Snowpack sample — Buffalo Mountain, Silverthorne, Colorado, USA (1/25/25, 10:11 AM MST)
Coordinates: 39.6222, -106.1139
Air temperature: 22 °F
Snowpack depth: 110 cm
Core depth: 20 cm
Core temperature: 48.2 °F
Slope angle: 12°, slope face: 102°
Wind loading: high
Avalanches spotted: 0
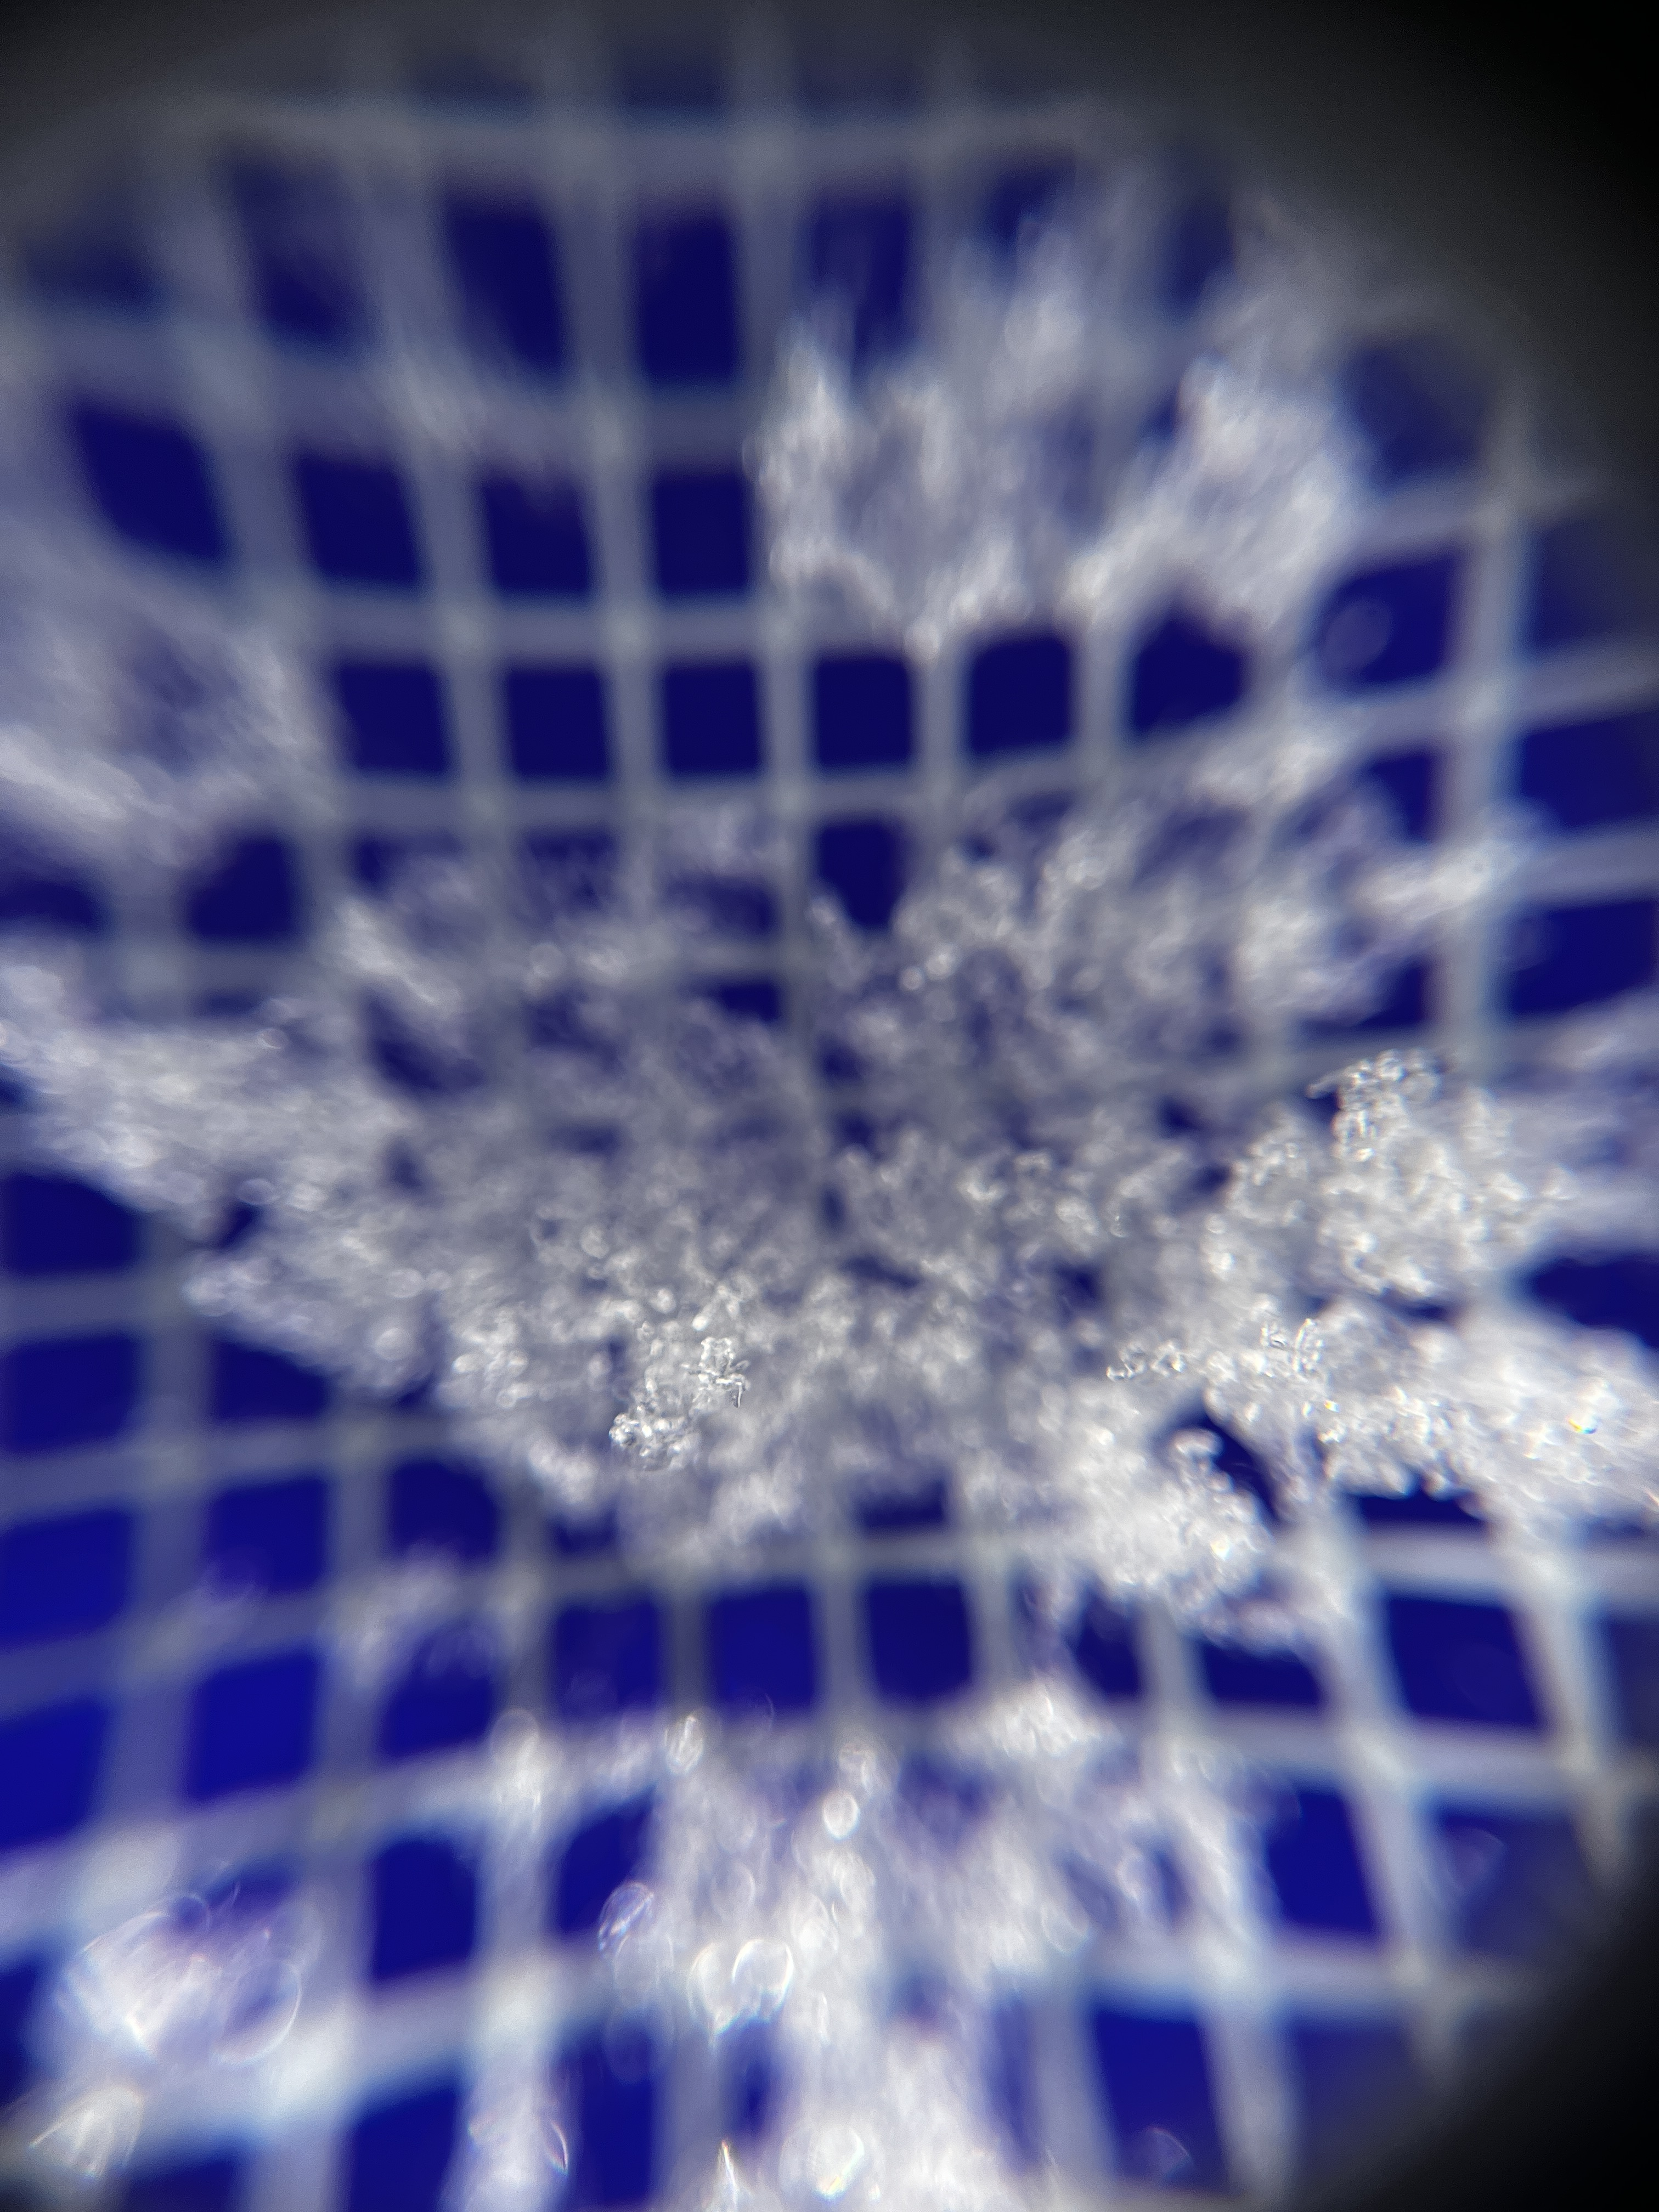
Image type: magnified_profile
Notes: No avalanches nearby, collected on the outskirts of a fire break 15 meters from the treeline, on way to Buffalo and Red Mountain